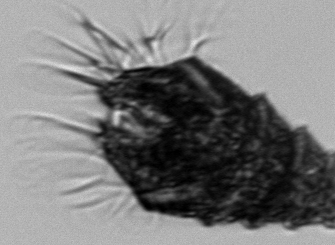
Label: Laboea_strobila